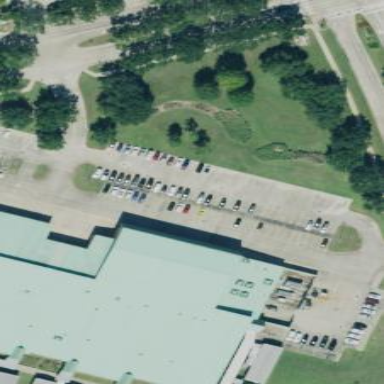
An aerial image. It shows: Parking area.